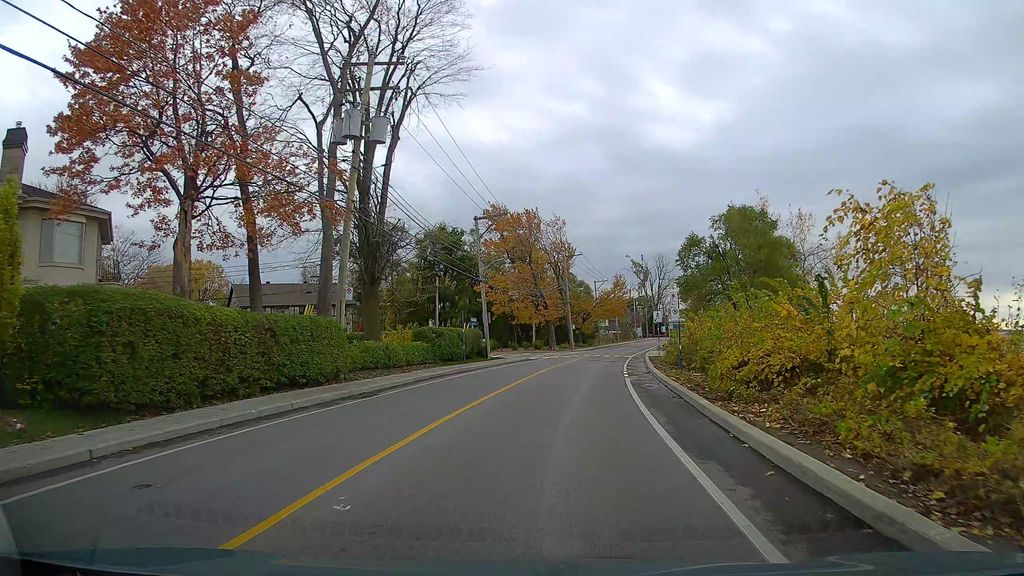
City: montreal